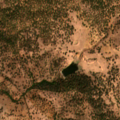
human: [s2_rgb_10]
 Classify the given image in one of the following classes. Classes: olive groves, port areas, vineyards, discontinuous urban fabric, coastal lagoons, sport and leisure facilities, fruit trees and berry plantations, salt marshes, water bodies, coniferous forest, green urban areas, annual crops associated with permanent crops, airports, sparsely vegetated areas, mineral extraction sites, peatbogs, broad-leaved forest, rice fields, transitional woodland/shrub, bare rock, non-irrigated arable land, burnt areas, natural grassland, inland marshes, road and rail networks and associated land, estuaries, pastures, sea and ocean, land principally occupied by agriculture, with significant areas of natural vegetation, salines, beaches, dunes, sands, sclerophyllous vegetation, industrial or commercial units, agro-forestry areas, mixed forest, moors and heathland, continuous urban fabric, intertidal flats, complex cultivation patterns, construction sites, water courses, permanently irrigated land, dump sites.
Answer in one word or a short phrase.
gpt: agro-forestry areas, broad-leaved forest